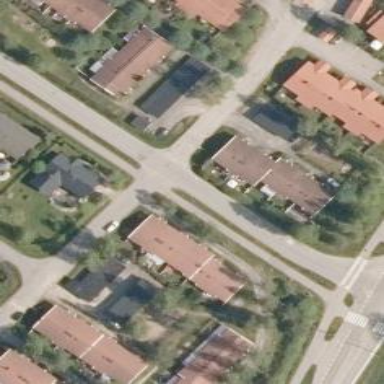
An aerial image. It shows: Asphalt cycleway.